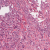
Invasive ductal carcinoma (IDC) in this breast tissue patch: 1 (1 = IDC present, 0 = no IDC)